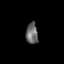
Tissue: lung
Cell type: Endothelial cells
Senescence score: 0.2084
Nuclear area (px): 251
Mean DAPI intensity: 104.582